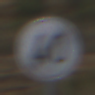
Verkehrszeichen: EndeGeschwindigkeit40
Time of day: Midday
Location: Outdoor (Nature)
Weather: Overcast
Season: NotSpecified
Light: Natural